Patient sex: F
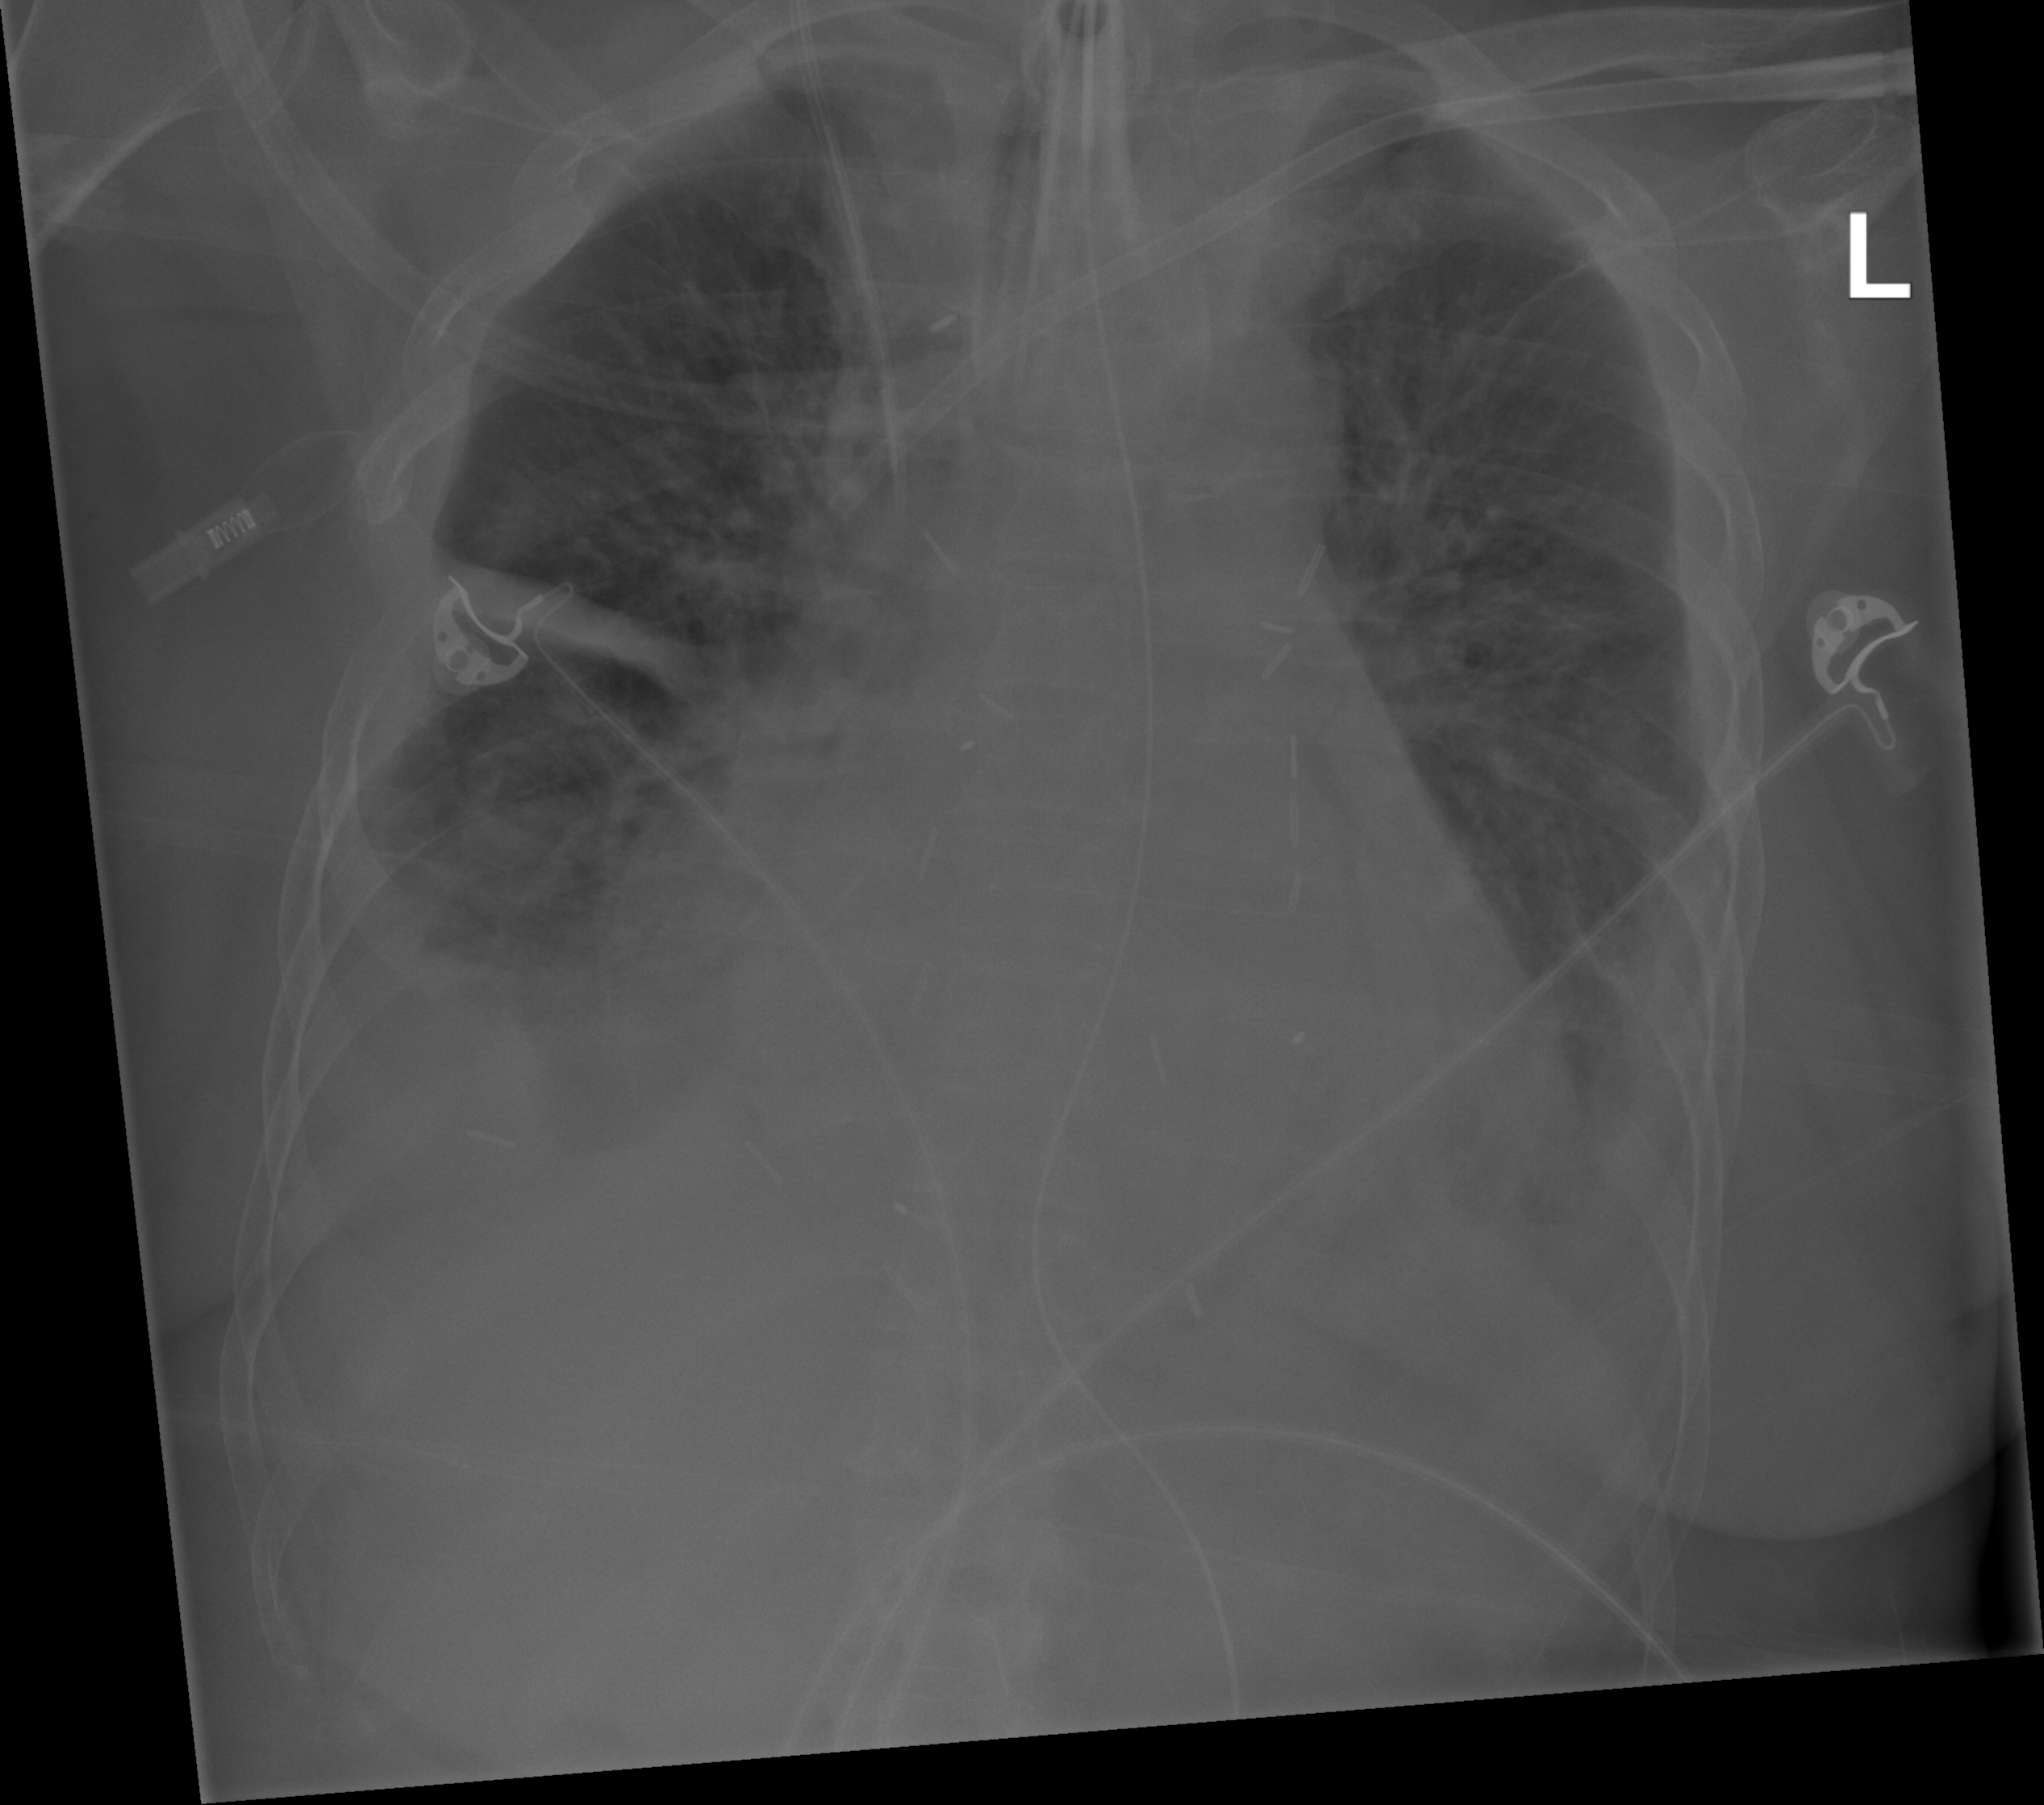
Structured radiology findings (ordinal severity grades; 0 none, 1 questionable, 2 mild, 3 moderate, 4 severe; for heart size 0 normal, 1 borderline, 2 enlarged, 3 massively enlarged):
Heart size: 2
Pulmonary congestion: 2
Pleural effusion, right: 2
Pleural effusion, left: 2
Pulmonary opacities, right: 2
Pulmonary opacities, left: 0
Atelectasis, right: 2
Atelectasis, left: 2